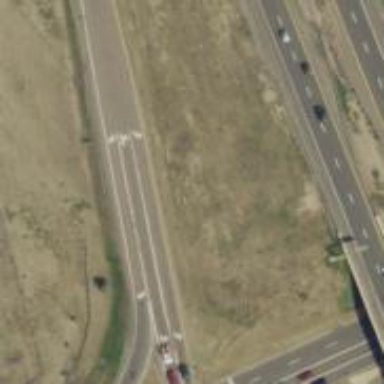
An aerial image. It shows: Motorway junction.